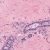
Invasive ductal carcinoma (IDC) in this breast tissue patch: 0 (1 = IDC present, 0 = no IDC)